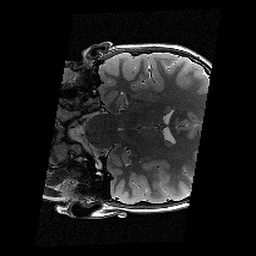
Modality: T2w
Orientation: coronal
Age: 10
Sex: male
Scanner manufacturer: siemens
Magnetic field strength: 3 T
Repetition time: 9.23 s
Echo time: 0.067 s